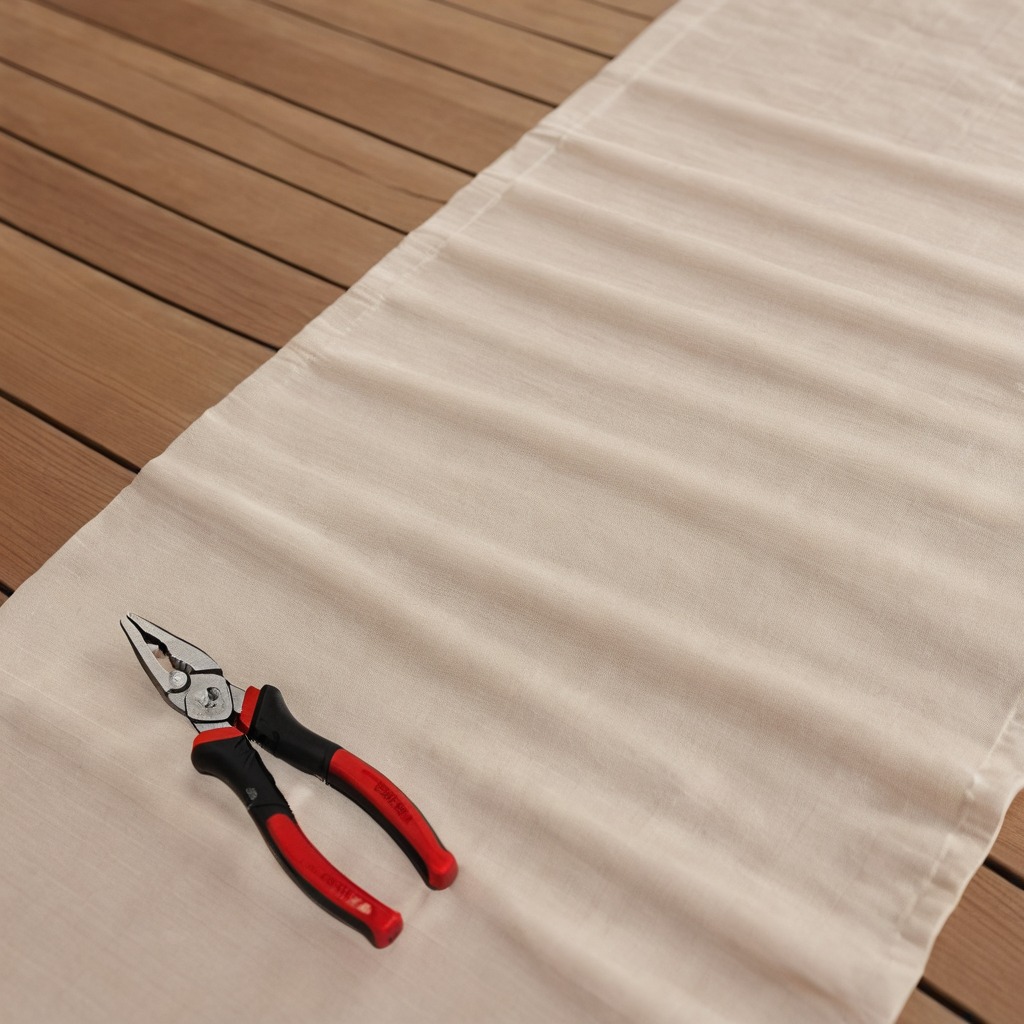
A plier is lying on a wooden table.